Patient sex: F
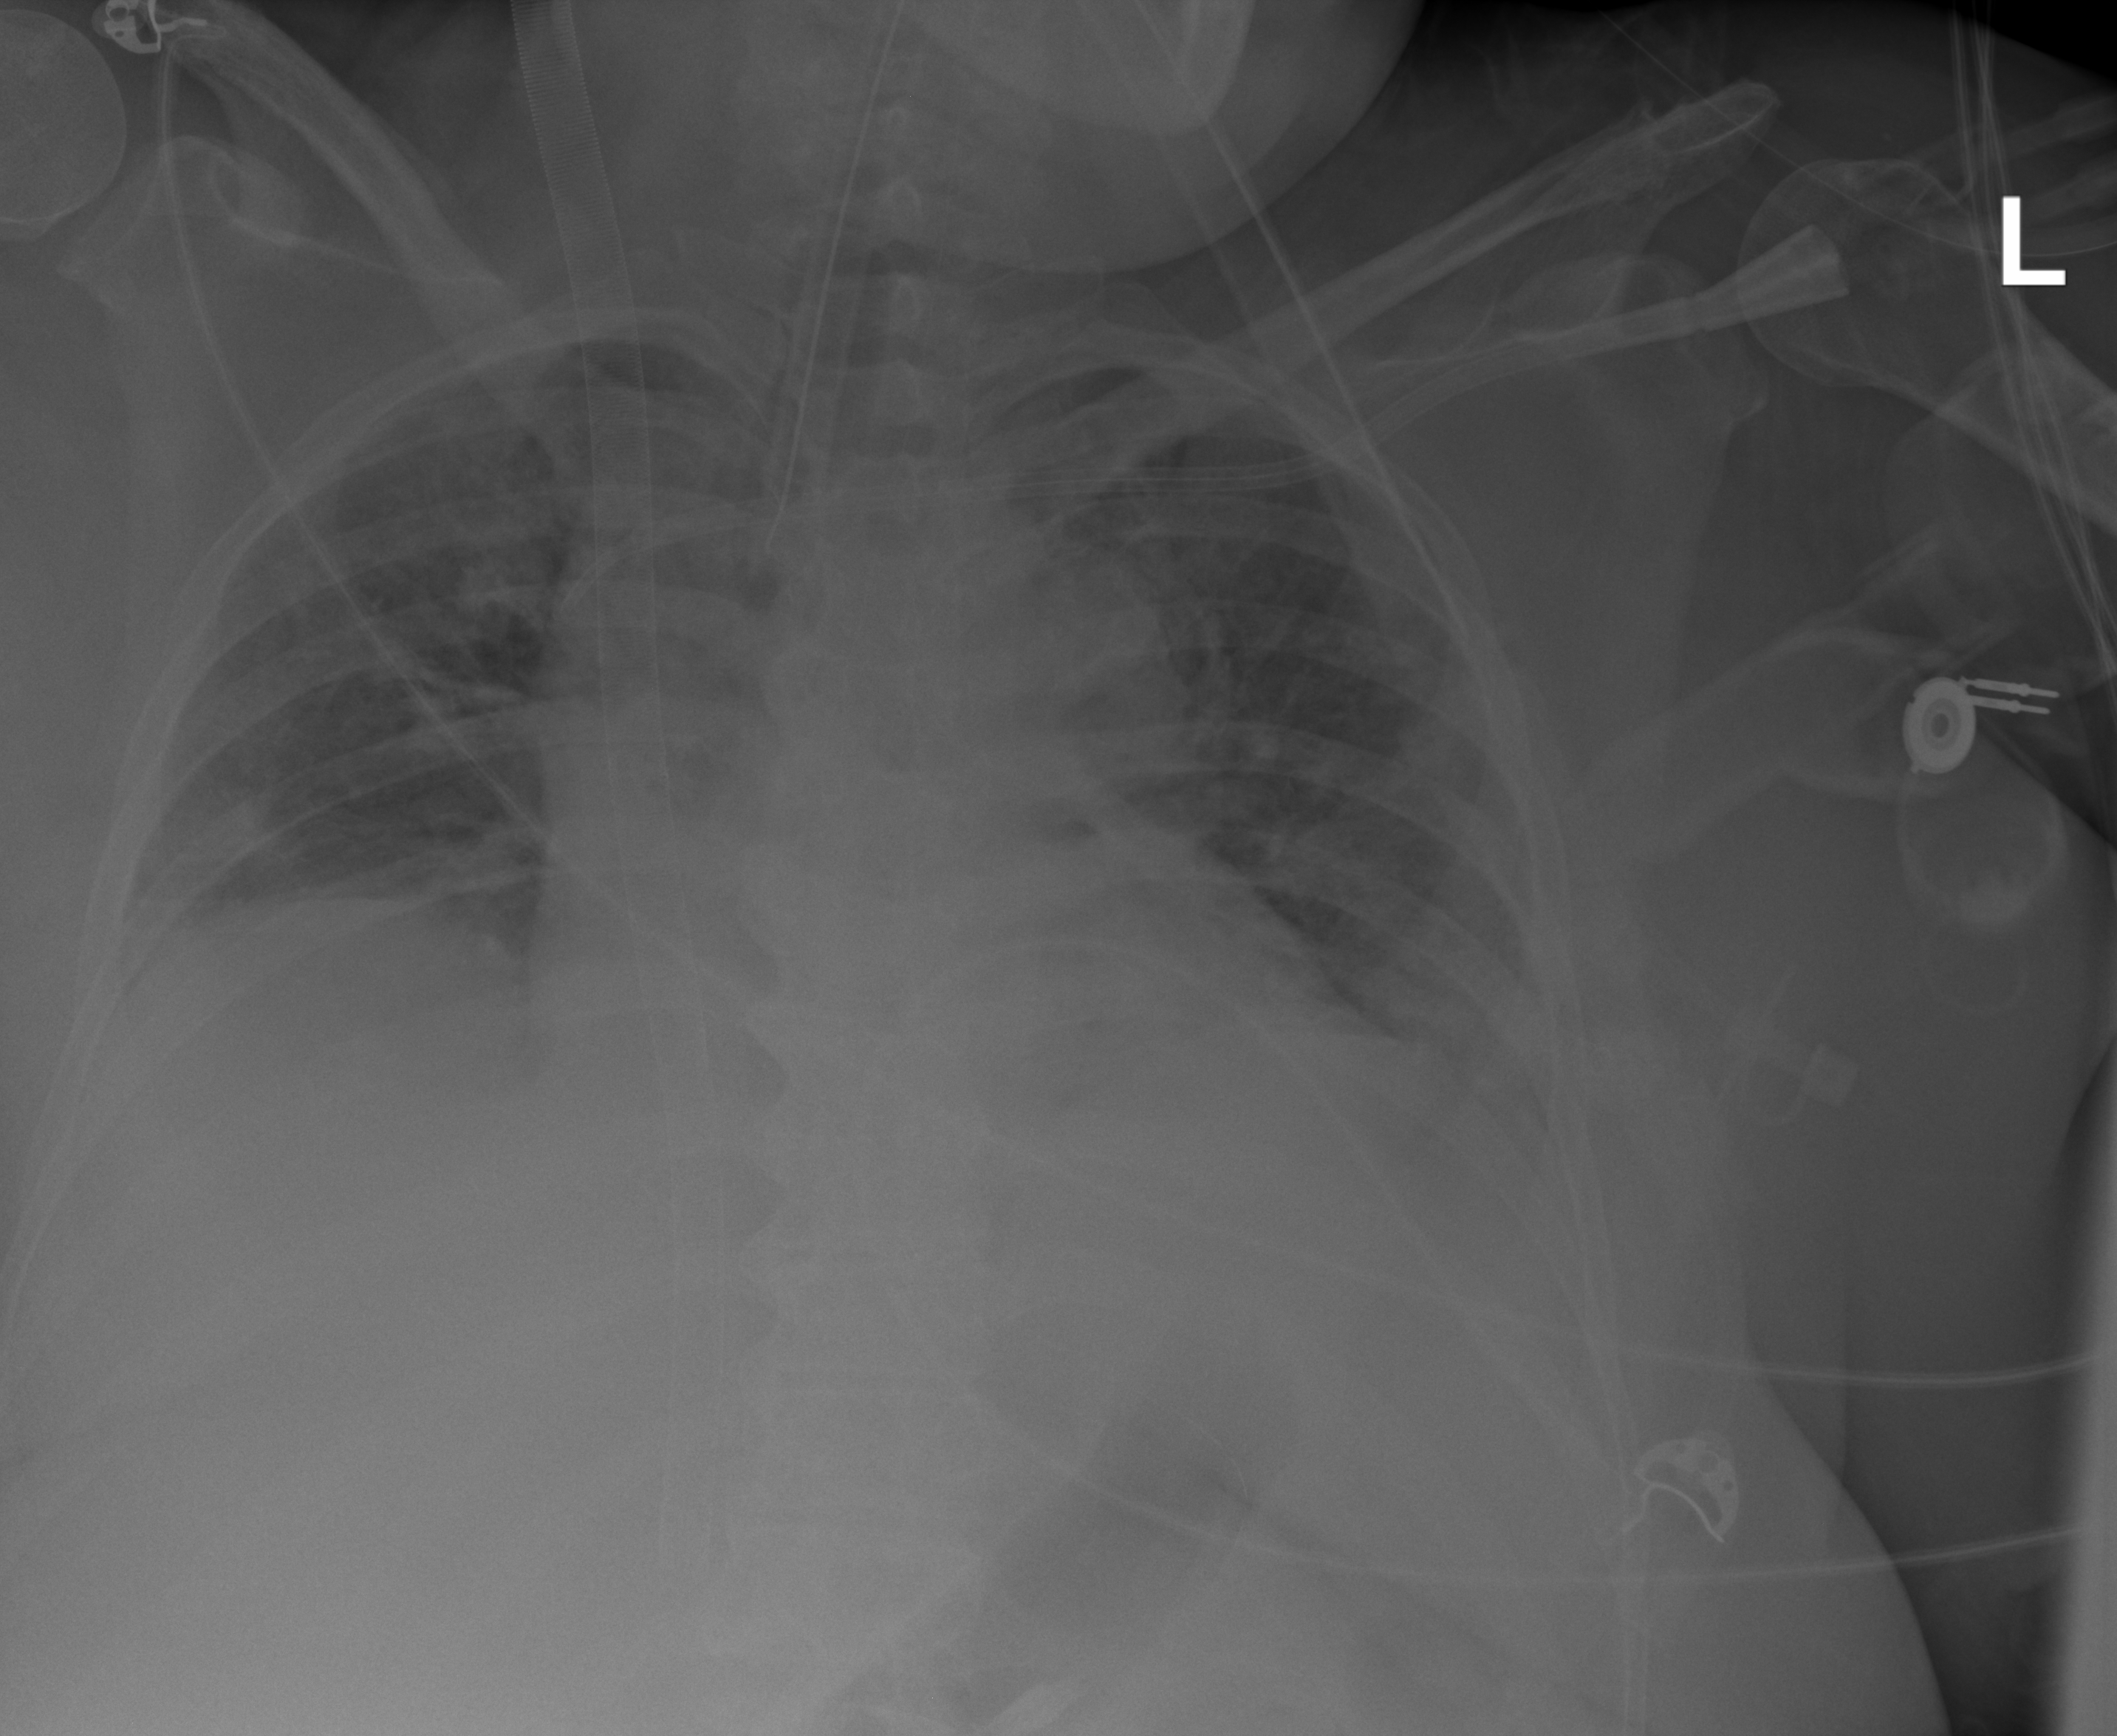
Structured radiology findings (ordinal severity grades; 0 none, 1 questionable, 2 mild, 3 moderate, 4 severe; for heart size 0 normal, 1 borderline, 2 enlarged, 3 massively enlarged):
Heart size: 2
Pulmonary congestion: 2
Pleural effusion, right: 0
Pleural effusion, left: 0
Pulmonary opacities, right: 2
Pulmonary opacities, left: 2
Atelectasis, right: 2
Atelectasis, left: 2